Получите аргументированную оценку времени пересыпания песка в песочных часах из верхнего сосуда в нижний (см. рис). Используйте реальные данные.
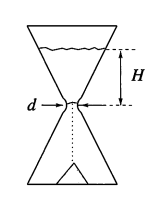
Ответ: $$ T=k H^{3} g^{-1 / 2} d^{-5 / 2} $$
Темы:
T, ★, Механика, 200 задач, Метод размерностей